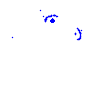
Particle: electron